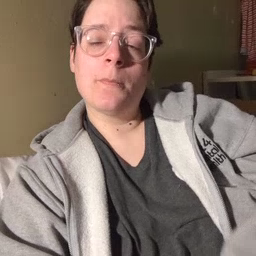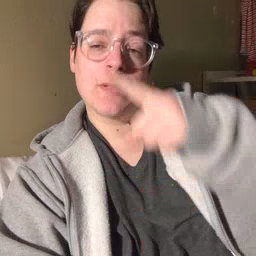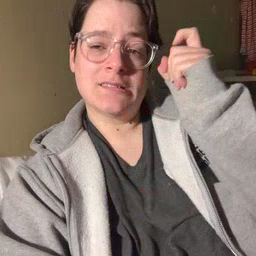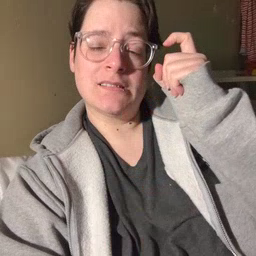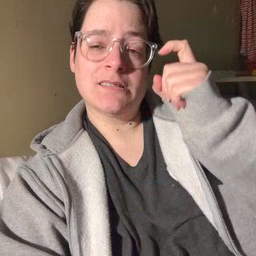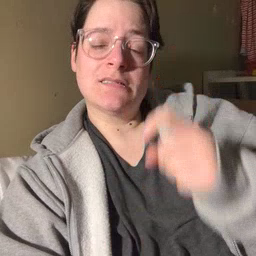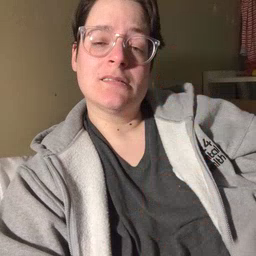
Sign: because